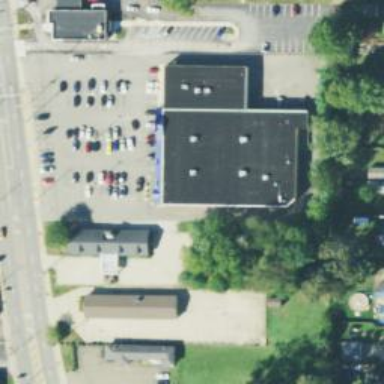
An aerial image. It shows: Pharmacy providing healthcare services.